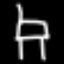
Label: chair